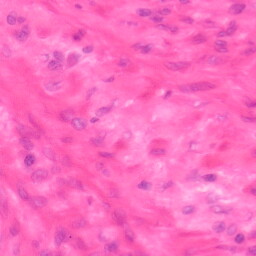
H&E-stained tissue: Colon